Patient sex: M
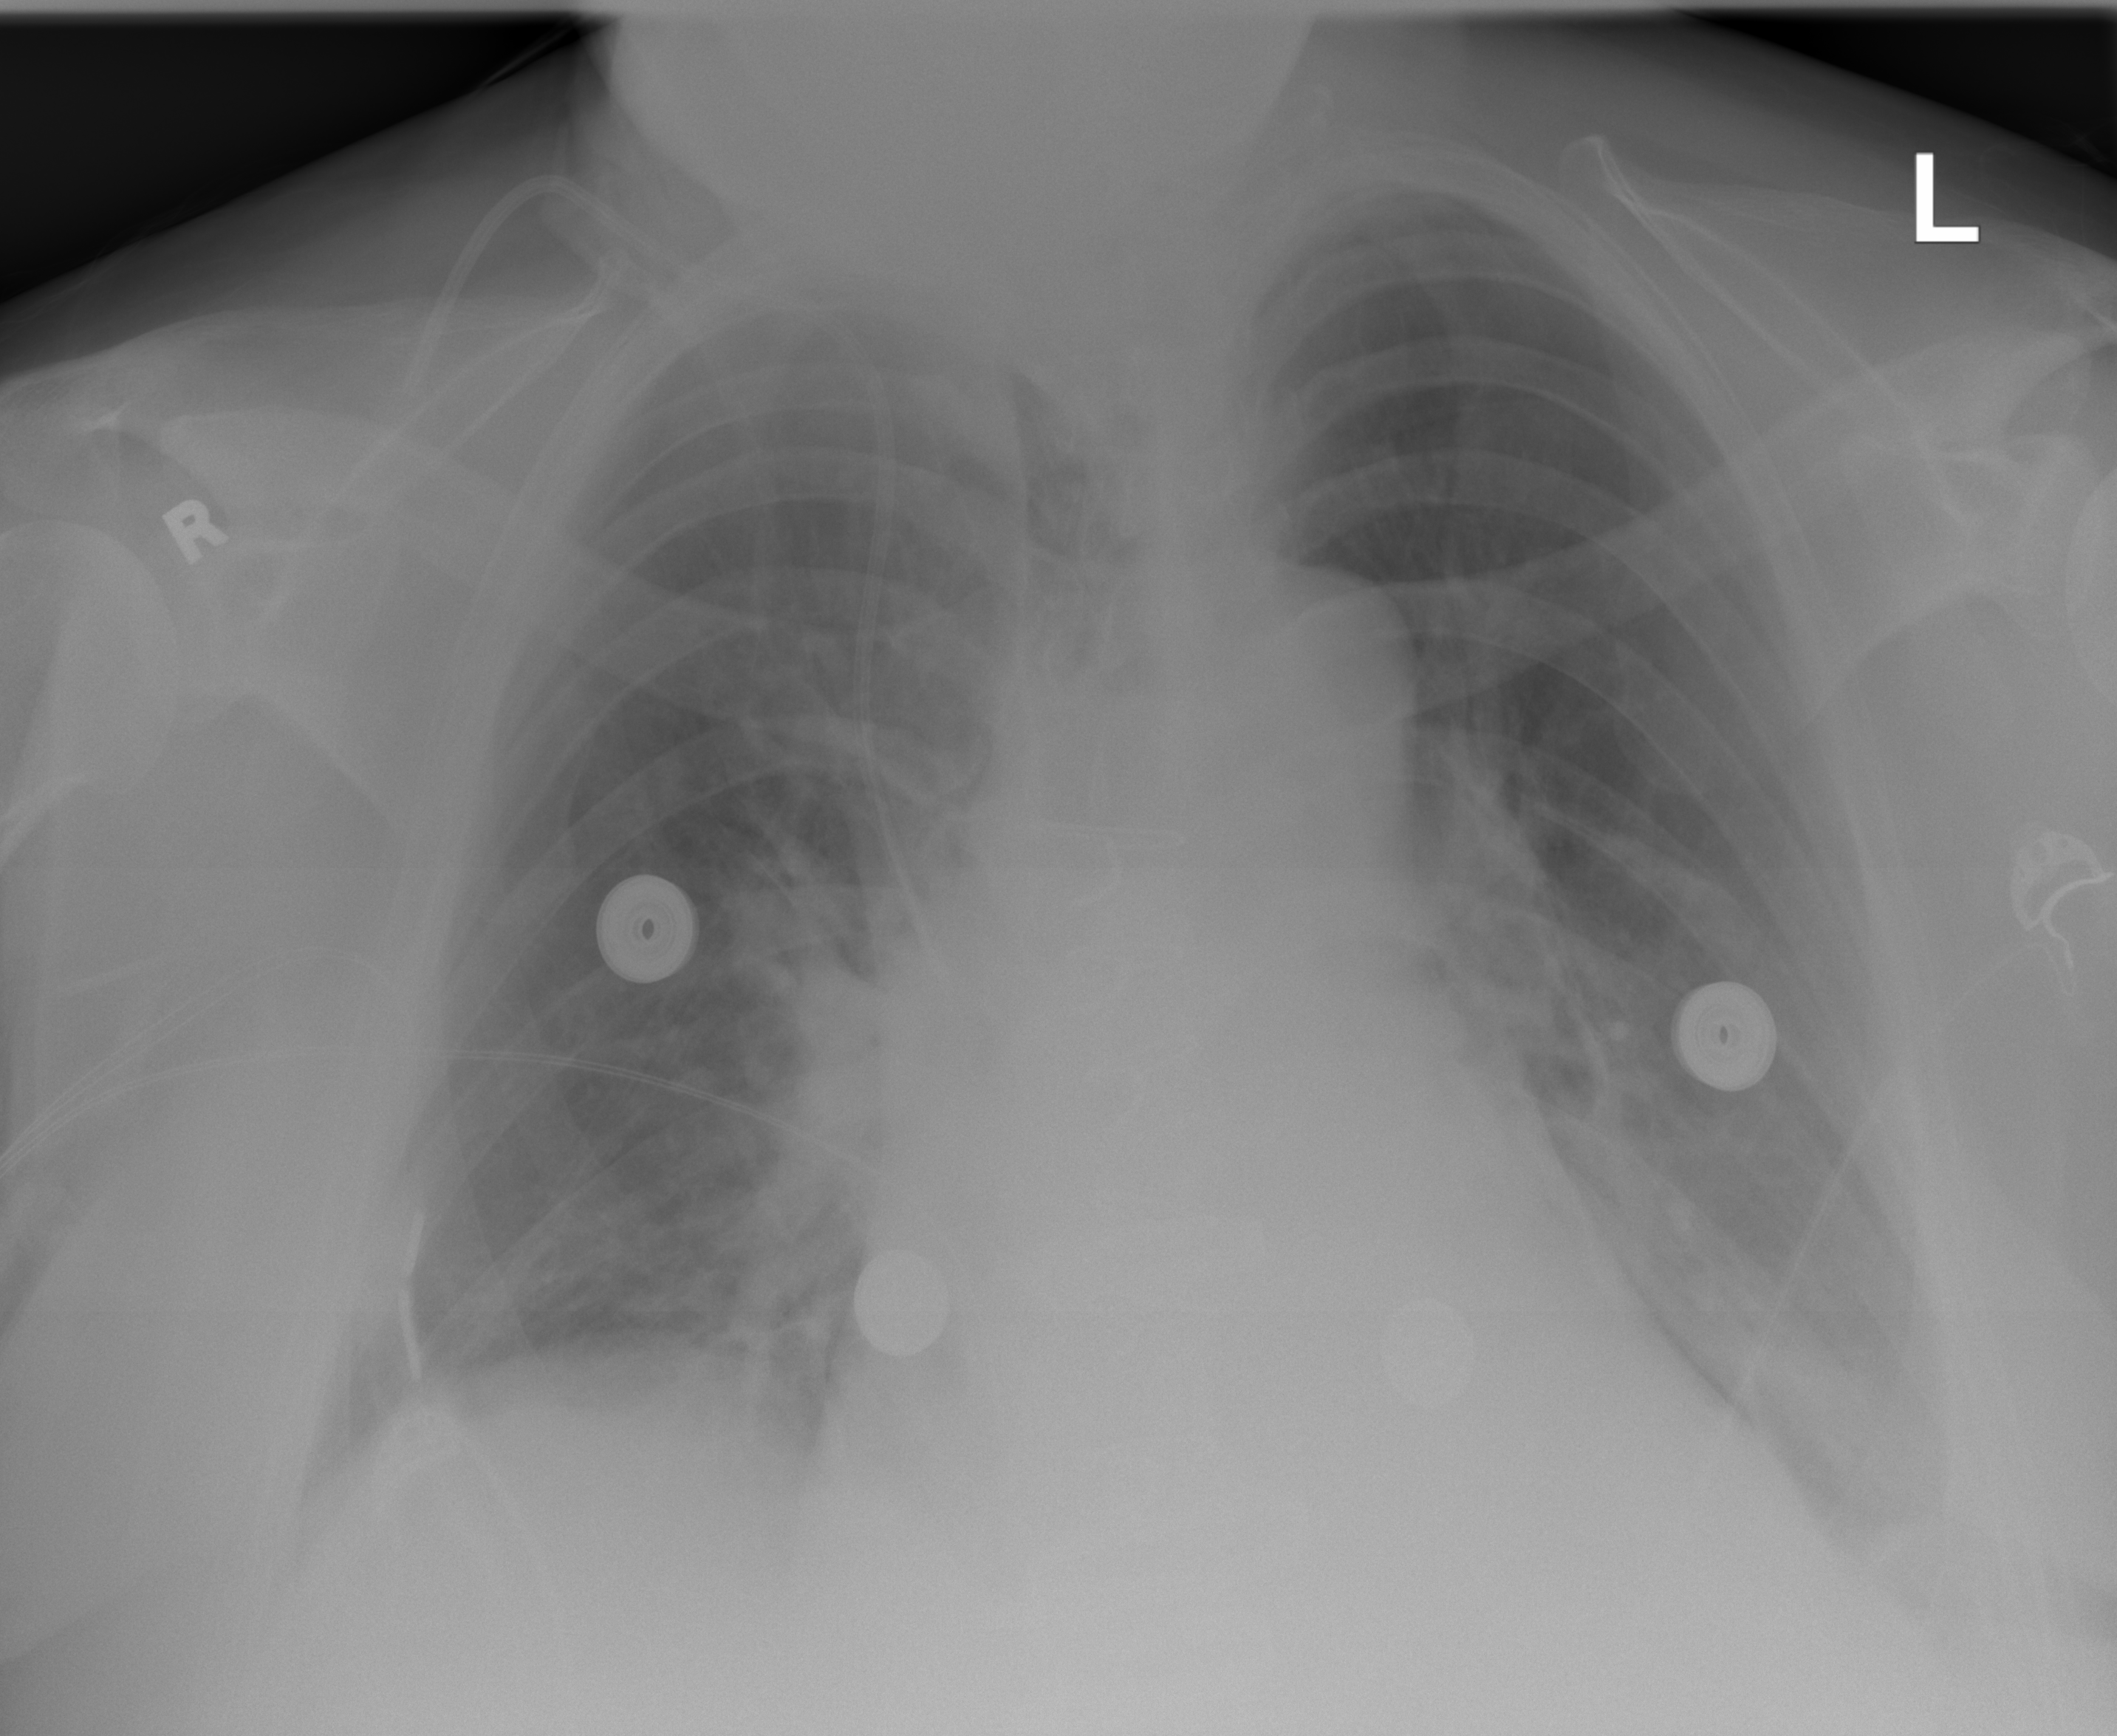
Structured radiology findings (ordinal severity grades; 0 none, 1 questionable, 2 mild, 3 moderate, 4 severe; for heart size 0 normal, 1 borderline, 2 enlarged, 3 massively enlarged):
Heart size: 2
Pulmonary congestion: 0
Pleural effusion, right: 0
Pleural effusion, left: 2
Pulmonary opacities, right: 0
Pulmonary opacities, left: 0
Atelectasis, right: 2
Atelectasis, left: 2